Aerial crown-view tile of a tropical tree (Barro Colorado Island, Panama), acquired 20240611:
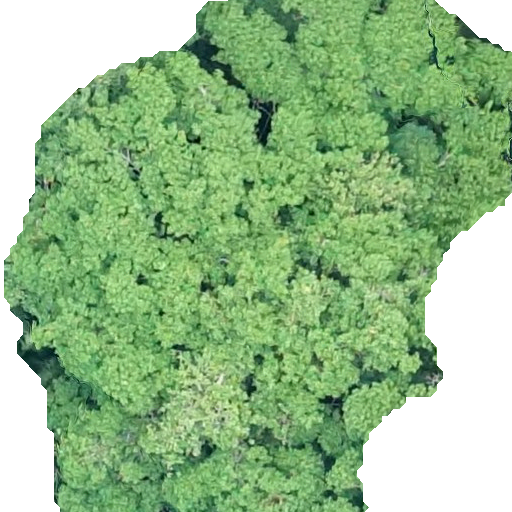
Species: Hura crepitans
GBIF accepted scientific name: Hura crepitans
Crown area: 346.532 m²